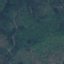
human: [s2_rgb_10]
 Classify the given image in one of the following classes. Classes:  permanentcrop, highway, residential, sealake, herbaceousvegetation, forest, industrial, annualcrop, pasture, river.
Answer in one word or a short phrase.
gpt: Forest